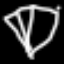
Label: diamond